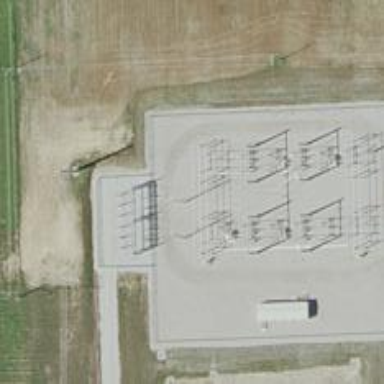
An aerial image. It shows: Switch for power supply.